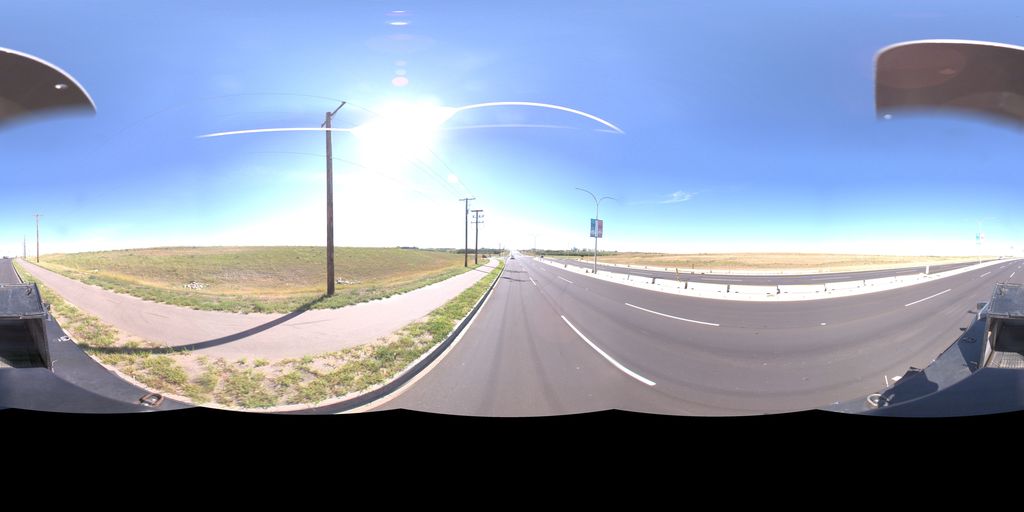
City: saskatoon